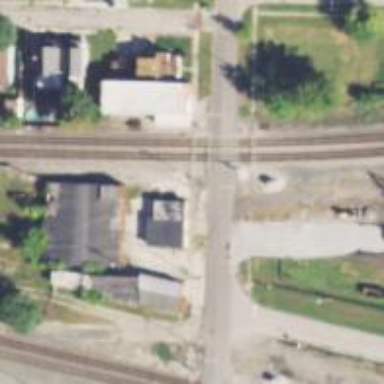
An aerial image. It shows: Crossing for the railway.